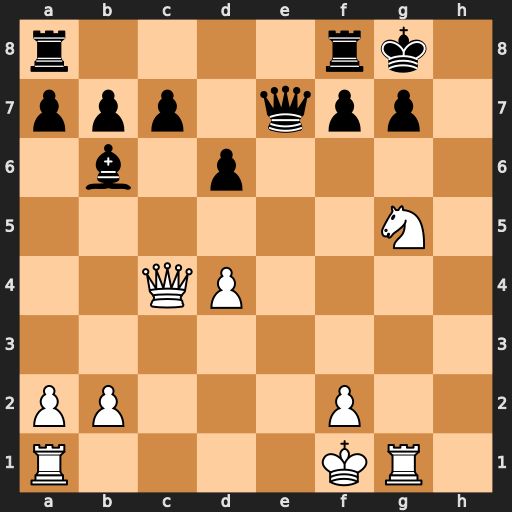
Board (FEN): r4rk1/ppp1qpp1/1b1p4/6N1/2QP4/8/PP3P2/R4KR1
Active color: w
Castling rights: -
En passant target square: -
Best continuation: Qd3 g6 Qh3